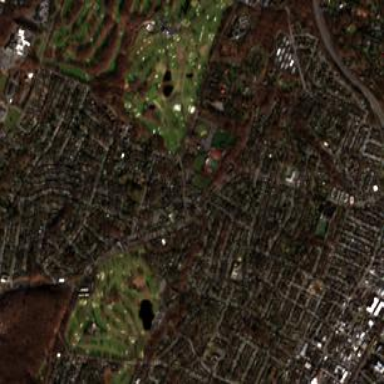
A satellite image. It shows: Rough grassy area used for golf.